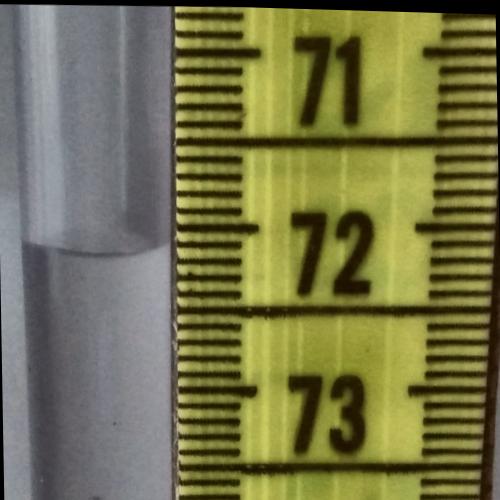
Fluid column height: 72.1 cm